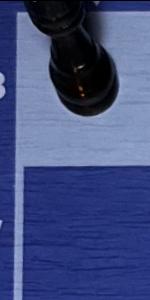
Label: Empty